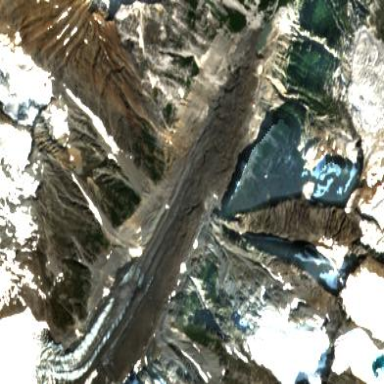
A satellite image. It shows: Geological feature known as moraine.